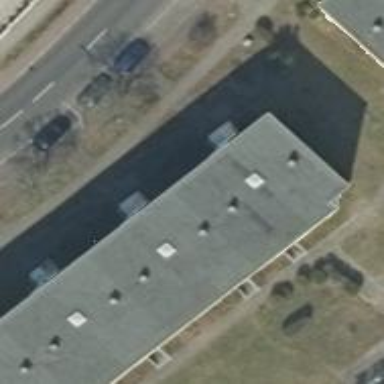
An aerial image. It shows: Kindergarten.